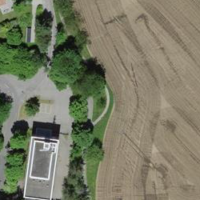
EUNIS habitat code: 25
Species observed at this site:
Cornus sanguinea